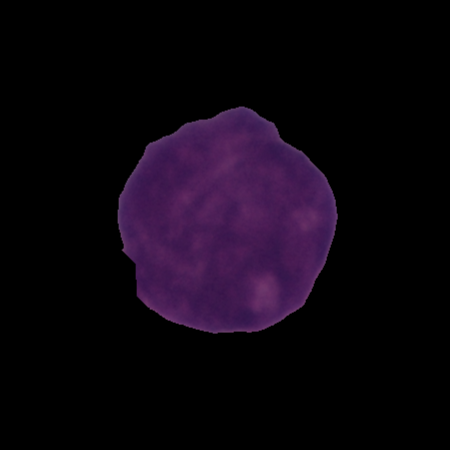
Label: cancer